Interaction volume radius: 10 \u00c5
Interaction volume height: 15 \u00c5
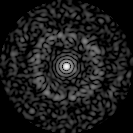
Disorder parameter: 0.8353